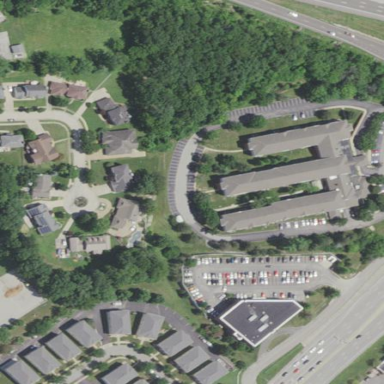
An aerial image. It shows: Building.